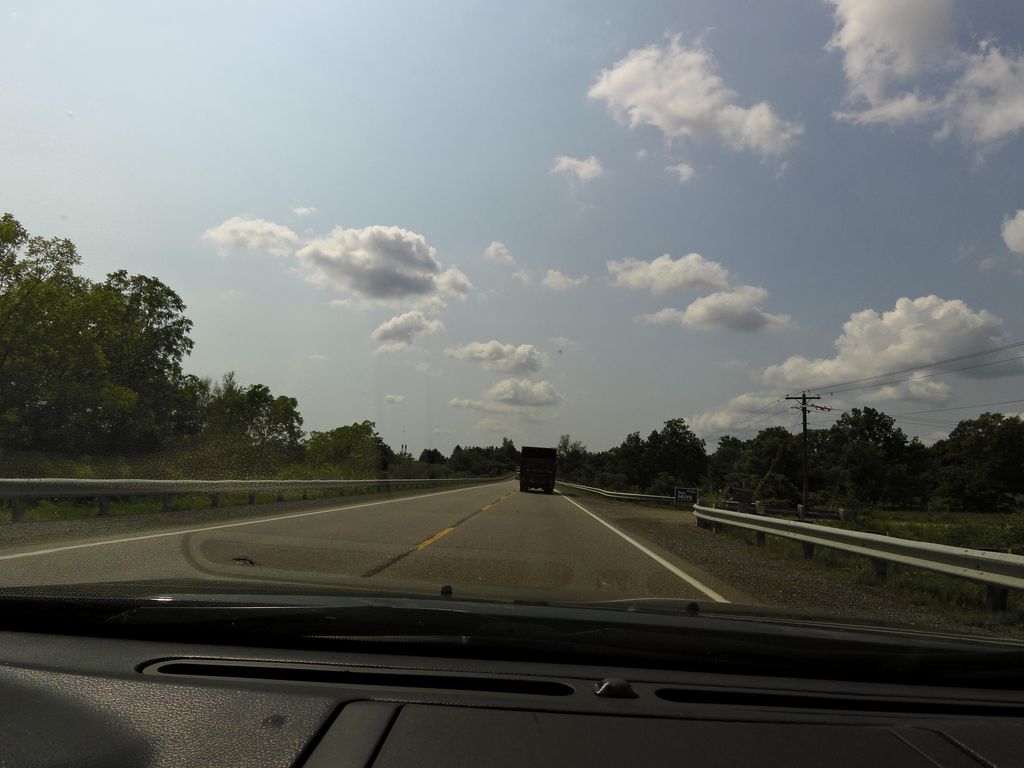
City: hamilton